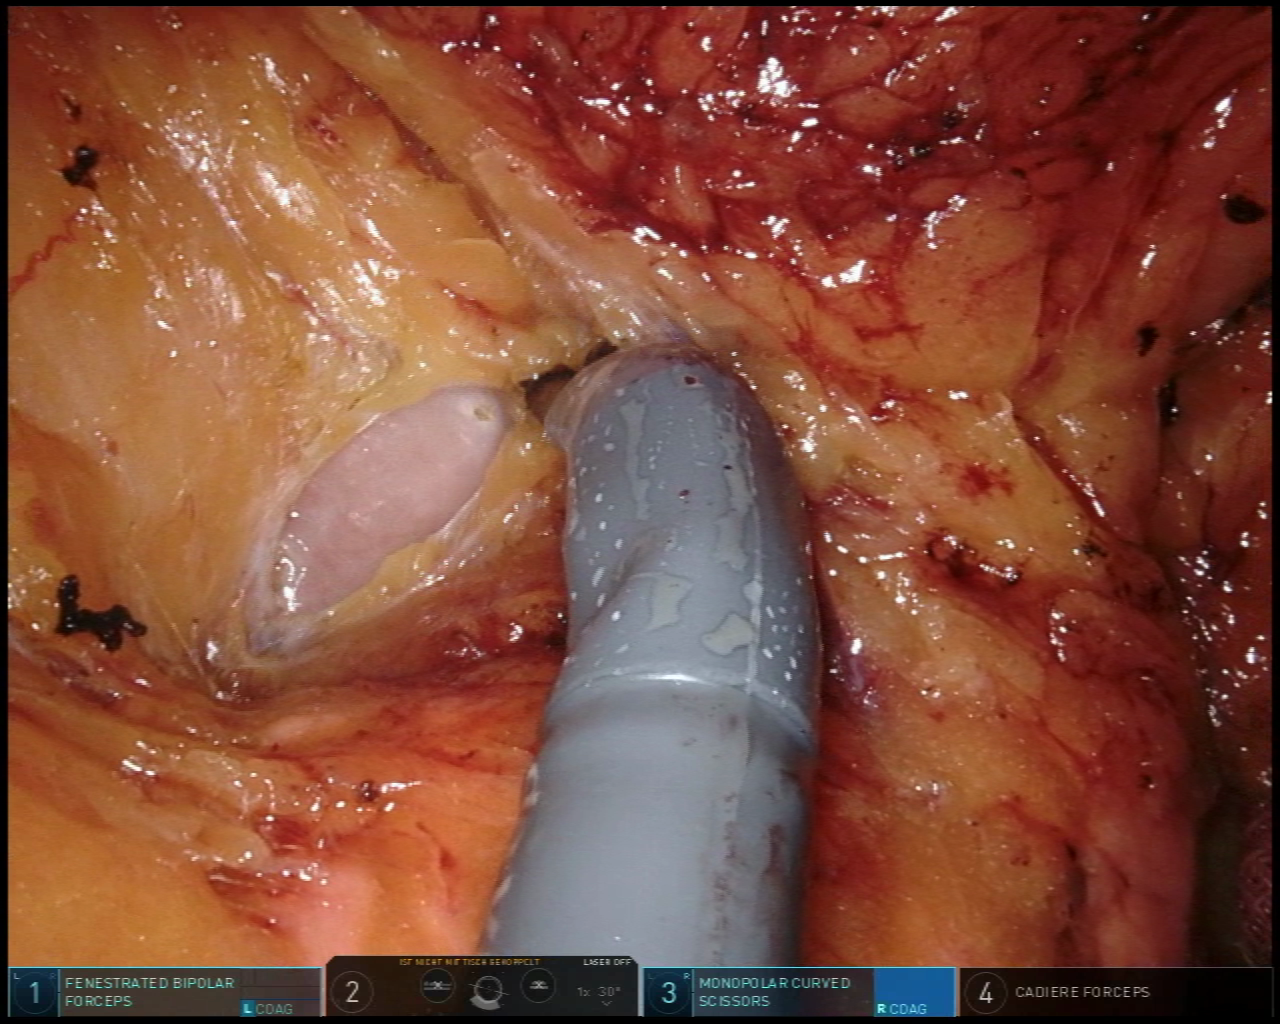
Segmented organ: pancreas
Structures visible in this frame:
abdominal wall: no
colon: no
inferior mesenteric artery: no
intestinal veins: yes
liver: no
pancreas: yes
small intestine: no
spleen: no
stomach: yes
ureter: no
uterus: no
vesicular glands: no